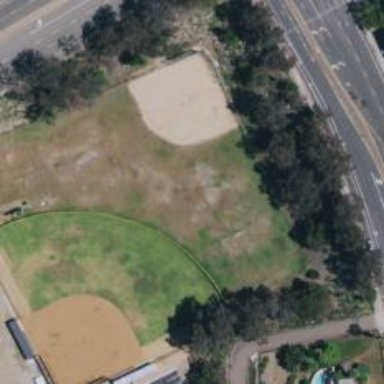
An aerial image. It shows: Baseball pitch for leisure land.